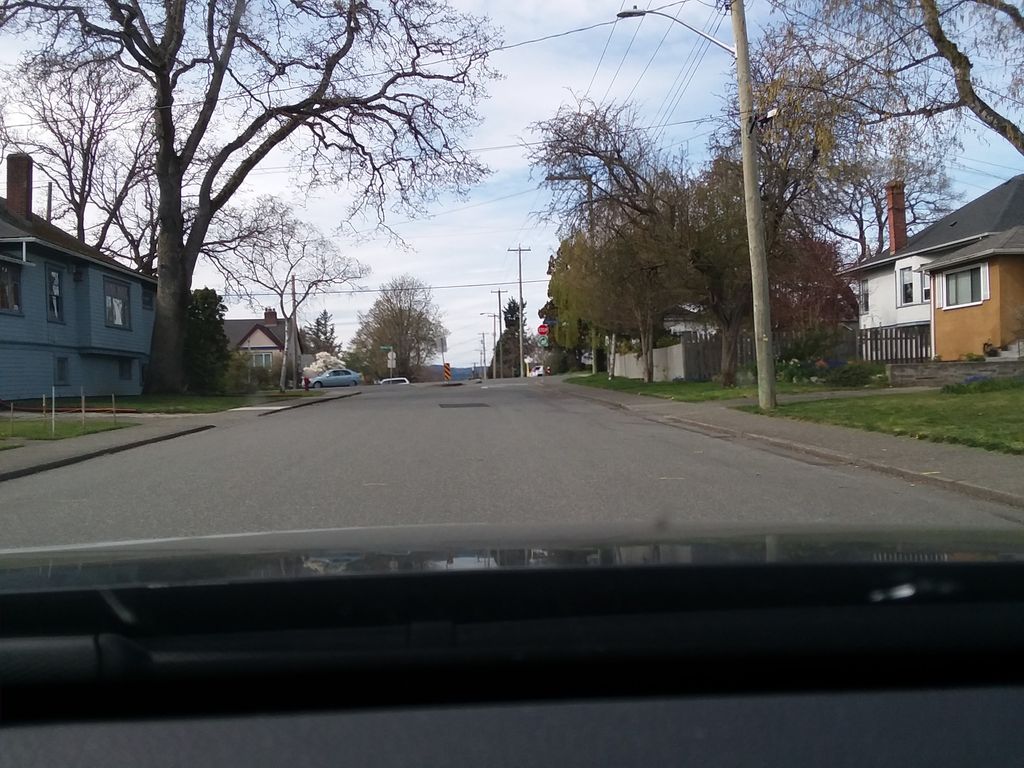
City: victoria